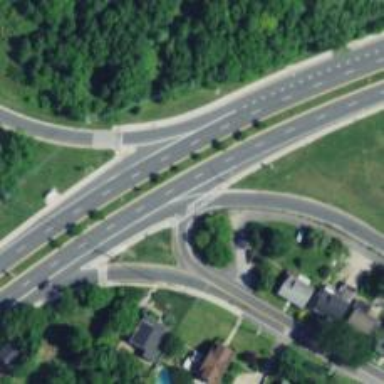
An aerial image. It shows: Primary link road with asphalt surface.